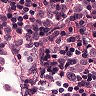
Metastatic tissue present: yes